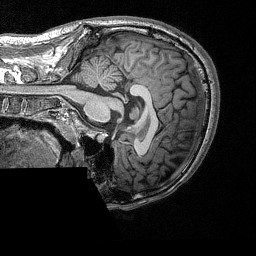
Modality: T1w
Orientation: sagittal
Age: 19
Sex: male
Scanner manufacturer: siemens
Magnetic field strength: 3 T
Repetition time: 2.53 s
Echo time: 0.00309 s